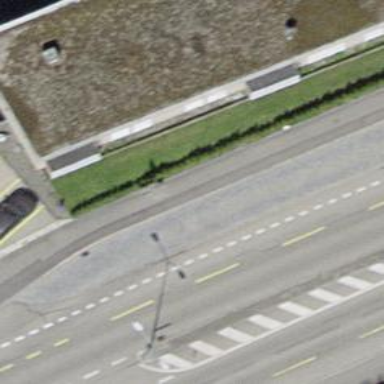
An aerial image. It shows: Bus stop with platform for public transport.